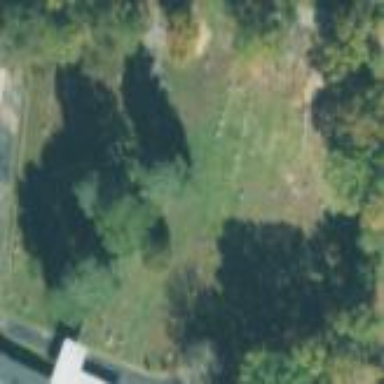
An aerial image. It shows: Cemetery.